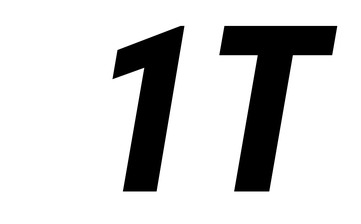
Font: Roboto-Italic_Condensed_ExtraBold_Italic